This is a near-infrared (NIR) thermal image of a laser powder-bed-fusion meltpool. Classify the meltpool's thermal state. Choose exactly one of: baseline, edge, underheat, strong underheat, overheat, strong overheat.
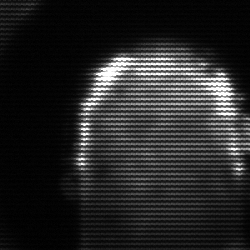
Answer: baseline